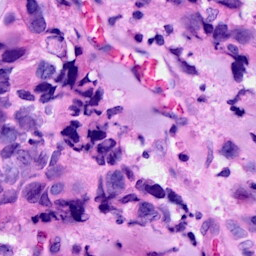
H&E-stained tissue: Breast